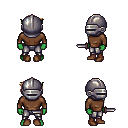
a pixel art fantasy rpg character, male body template, orc, green skin, brown long-sleeve shirt, metal pants, light blonde pixie cut hairstyle, metal helm, brown shoes, dagger, four views (front, back, left, right), 2x2 character sprite sheet, small pixel art, hard edges, no anti-aliasing